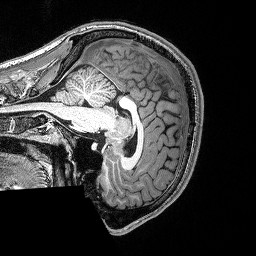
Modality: T1w
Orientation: sagittal